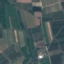
Land use / land cover: PermanentCrop